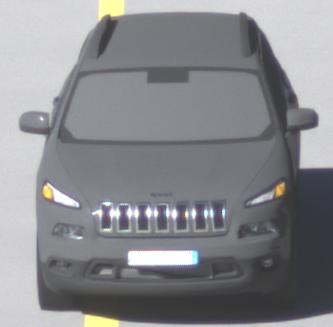
Make: Jeep
Model: Cherokee 3.2 V6 Pentastar
Detailed model: Cherokee (KL)
Model produced from: 2014/07
Model produced until: 2015/07
Doors: 5
Color: gray
Road condition: dry road
Daytime: morning or afternoon
Contrast: high contrast